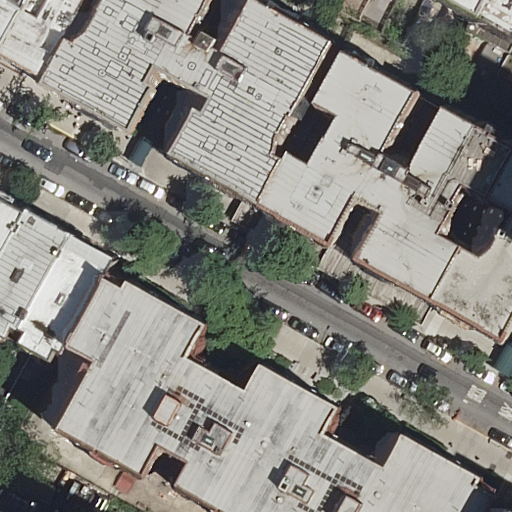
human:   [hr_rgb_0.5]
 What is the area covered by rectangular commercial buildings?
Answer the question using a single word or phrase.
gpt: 0m2

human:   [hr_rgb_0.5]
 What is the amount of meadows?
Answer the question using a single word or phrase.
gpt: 1

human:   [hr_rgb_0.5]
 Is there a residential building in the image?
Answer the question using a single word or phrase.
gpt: yes

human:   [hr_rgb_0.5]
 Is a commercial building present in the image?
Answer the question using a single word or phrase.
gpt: no

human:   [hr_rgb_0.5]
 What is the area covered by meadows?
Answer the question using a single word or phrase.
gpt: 437m2

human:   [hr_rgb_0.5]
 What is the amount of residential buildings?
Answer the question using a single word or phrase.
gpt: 13

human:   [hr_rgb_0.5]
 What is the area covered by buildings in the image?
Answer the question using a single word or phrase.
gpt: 5167m2

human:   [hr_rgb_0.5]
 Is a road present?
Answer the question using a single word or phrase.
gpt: yes

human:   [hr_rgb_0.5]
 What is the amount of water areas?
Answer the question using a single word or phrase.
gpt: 0

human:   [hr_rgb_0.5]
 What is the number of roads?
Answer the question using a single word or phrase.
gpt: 2

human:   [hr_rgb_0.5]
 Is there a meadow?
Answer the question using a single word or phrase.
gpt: yes

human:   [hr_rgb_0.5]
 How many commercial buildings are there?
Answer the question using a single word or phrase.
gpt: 0

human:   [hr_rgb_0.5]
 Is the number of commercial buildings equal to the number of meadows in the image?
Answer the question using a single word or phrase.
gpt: no

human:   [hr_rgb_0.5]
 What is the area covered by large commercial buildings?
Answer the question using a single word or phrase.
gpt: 0m2

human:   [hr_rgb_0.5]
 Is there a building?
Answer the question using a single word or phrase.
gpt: yes

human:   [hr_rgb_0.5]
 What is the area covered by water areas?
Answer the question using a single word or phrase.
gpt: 0m2

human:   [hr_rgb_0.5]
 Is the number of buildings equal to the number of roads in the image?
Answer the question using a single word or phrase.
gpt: no

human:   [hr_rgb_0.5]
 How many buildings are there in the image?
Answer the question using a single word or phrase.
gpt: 13

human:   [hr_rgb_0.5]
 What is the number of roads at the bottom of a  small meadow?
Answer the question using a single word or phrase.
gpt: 0

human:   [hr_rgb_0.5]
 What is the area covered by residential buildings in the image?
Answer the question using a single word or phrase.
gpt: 5167m2

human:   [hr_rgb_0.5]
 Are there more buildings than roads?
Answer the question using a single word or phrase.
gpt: yes

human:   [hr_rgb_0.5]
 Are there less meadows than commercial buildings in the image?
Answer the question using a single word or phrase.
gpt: no

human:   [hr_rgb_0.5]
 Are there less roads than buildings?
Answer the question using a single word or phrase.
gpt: yes

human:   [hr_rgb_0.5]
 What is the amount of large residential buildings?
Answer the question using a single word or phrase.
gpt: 3

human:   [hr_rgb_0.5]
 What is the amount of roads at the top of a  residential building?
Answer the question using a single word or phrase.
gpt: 2

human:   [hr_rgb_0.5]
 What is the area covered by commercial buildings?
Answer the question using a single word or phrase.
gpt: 0m2

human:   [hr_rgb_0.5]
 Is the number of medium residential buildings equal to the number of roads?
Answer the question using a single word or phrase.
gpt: no

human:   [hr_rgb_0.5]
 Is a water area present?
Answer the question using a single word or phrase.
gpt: no

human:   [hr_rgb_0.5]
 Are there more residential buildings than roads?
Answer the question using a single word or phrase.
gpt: yes

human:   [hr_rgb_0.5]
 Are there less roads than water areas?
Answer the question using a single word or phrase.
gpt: no

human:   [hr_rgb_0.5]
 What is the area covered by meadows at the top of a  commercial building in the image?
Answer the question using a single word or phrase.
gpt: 0m2

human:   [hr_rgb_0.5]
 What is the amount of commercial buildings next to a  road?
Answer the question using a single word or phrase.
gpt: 0

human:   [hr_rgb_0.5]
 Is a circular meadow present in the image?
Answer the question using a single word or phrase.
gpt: no

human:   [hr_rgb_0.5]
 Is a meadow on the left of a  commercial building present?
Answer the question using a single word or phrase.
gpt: no

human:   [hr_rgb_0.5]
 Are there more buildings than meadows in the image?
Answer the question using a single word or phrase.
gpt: yes

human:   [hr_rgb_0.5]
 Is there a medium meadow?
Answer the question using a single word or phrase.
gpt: yes

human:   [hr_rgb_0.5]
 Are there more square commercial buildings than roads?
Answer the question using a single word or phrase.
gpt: no

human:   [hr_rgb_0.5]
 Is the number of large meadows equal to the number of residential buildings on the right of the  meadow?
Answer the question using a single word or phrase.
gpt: no

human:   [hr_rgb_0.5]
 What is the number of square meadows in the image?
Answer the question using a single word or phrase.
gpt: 0

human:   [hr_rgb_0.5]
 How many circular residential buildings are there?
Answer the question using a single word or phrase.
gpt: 0

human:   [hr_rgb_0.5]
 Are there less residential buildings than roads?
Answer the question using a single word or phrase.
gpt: no

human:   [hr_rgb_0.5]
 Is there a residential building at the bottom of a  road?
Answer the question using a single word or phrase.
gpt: yes

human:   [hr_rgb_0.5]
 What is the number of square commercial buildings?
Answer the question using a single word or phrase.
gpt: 0

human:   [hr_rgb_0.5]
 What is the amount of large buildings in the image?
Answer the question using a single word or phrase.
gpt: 3

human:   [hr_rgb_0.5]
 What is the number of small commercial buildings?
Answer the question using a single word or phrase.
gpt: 0

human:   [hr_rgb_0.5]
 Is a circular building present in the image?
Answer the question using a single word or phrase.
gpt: no

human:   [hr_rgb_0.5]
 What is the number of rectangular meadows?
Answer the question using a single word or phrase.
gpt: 1

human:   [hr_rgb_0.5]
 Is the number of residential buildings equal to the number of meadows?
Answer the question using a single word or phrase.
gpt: no

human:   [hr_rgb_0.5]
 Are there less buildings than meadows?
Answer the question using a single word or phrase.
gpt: no

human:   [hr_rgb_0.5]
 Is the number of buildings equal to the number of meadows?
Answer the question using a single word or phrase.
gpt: no

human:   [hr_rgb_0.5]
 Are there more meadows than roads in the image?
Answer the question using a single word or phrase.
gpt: no

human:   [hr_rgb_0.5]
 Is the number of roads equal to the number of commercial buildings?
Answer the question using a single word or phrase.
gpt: no

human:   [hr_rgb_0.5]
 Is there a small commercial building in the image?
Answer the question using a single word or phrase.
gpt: no

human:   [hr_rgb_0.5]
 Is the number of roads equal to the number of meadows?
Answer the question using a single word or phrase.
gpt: no

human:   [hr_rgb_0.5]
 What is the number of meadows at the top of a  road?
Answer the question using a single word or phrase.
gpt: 1

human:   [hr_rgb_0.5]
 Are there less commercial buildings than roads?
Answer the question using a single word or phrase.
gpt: yes

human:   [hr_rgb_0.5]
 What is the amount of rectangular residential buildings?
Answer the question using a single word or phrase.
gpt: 4

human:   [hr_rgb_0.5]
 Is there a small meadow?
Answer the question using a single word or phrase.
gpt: no

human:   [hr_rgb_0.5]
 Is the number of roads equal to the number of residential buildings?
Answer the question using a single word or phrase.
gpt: no

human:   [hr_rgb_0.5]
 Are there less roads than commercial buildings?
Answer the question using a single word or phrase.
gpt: no

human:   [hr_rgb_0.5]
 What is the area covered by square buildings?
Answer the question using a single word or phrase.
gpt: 0m2

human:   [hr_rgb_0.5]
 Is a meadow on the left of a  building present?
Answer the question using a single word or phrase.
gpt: yes

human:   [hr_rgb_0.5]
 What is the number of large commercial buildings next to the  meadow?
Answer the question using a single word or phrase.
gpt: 0

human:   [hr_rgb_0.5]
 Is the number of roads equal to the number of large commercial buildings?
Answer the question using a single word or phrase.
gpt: no